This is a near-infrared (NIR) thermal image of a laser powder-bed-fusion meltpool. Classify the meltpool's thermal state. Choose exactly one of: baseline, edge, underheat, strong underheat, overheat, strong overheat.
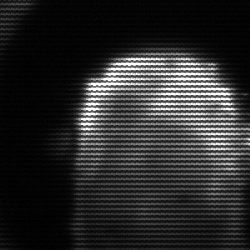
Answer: baseline